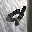
Label: 4